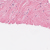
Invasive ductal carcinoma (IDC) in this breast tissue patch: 0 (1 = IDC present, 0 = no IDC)